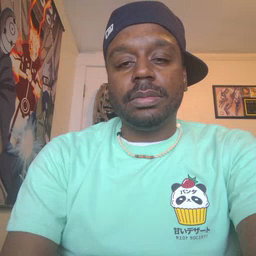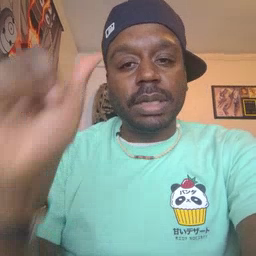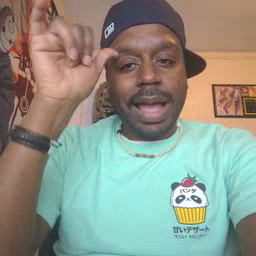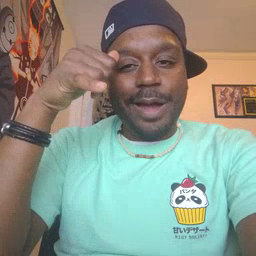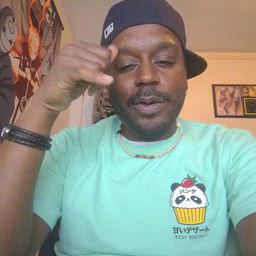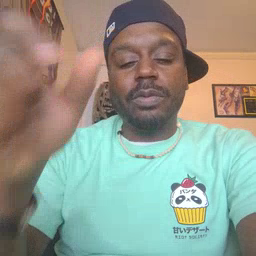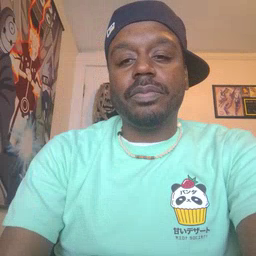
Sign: cow